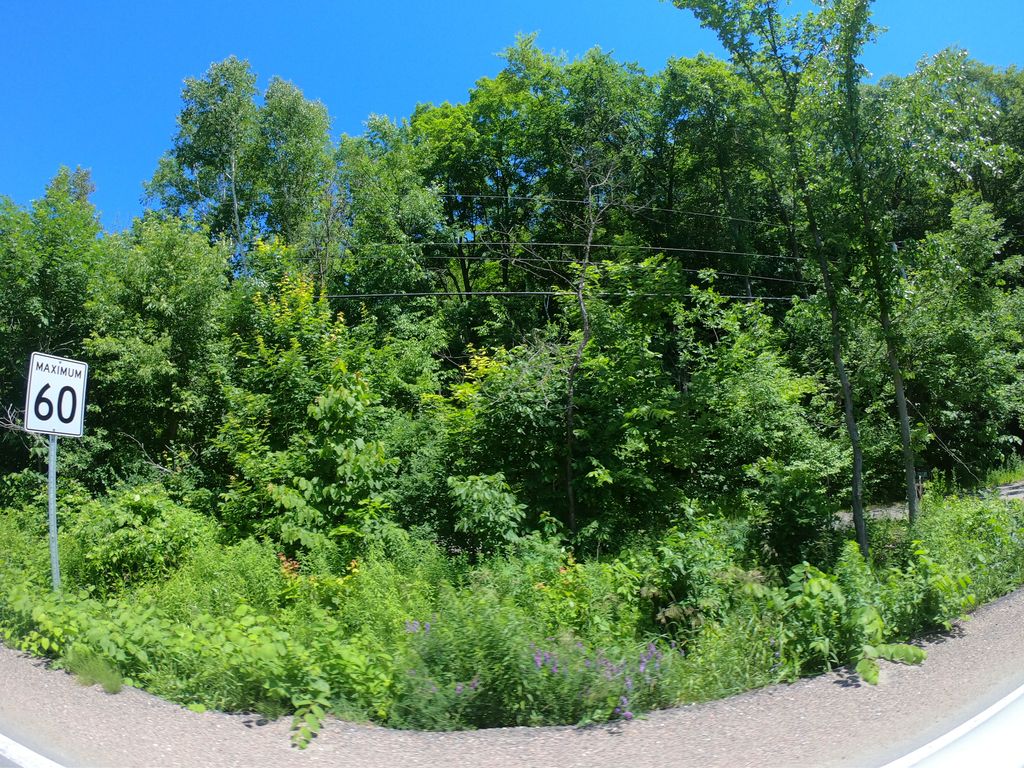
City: ottawa-gatineau